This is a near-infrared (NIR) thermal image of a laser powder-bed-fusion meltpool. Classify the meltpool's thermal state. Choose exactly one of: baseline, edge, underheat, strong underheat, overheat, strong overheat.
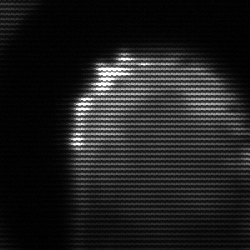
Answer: edge